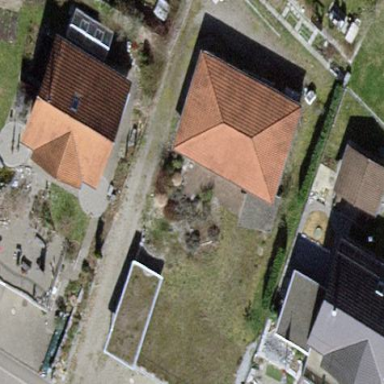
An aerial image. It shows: Gabled roof house.